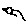
Label: bird